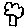
Label: tree